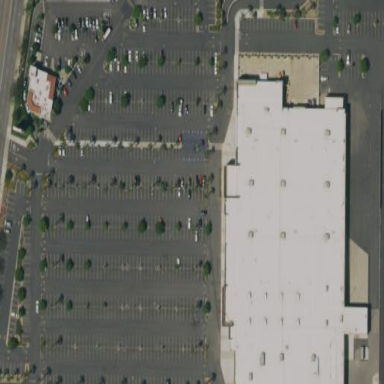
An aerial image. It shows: Retail building.